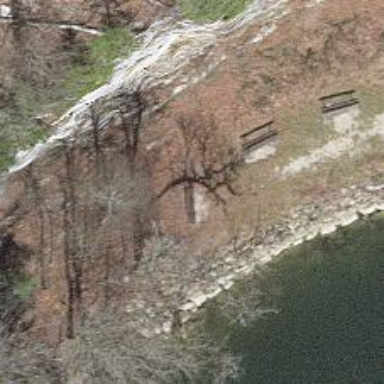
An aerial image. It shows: Brown bench in the vicinity.